Current action and preconditions to check: trajectory_clear

Your task: For each precondition in the list above, predict whether it will hold at this action.

Consider the current scene as observed from the mobile robot's camera, and analyze the predicted future states of all dynamic agents (e.g., people, animals, vehicles, or any moving entities) within the NEXT SECOND.

IMPORTANT: Only answer "very likely" if you are absolutely certain—based on strong, clear evidence—that a dynamic agent will violate the precondition in the predicted future state. Do NOT answer "very likely" for unlikely, ambiguous, or low-probability risks.

Ask yourself for each precondition: Is there a high probability, with clear and convincing evidence, that the predicted future states of any dynamic agent will interfere with the predicted future state of the currently executing action within the NEXT SECOND, causing that precondition to fail?

Assess the risk level based on these predictions. Use "likely" or "very likely" if motions create a clear risk of interference.

Use "neutral" or "improbable" if agents are nearby but their predicted paths are clearly diverging or non-conflicting.

Failure Risk Categories: "very improbable", "improbable", "neutral", "likely", "very likely"

Answer Format: Output ONLY the probability_of_failure value from these categories: "very improbable", "improbable", "neutral", "likely", "very likely"

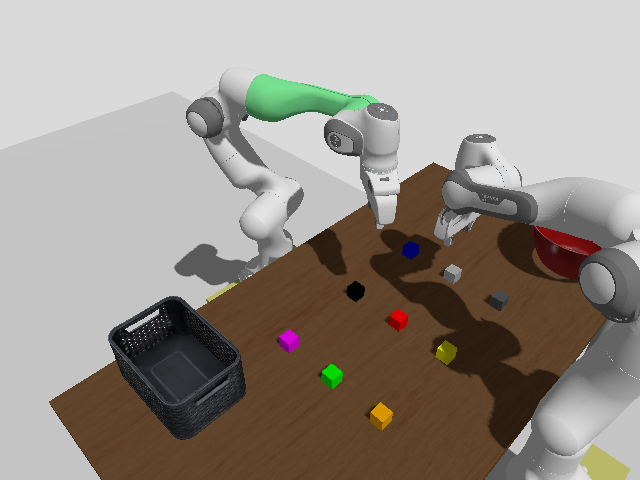

Answer: neutral